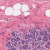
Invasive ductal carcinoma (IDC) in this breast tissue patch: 0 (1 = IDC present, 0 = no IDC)